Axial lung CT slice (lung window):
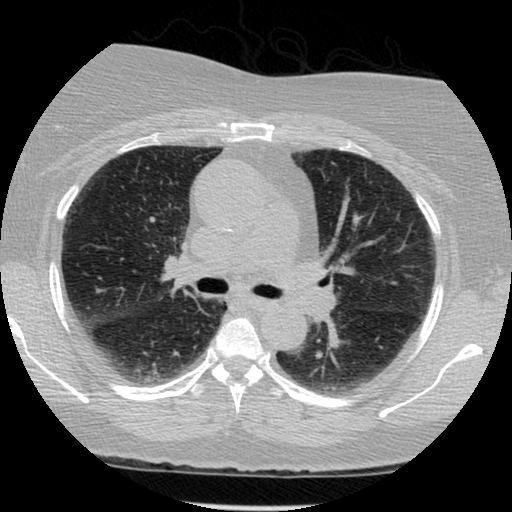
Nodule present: no